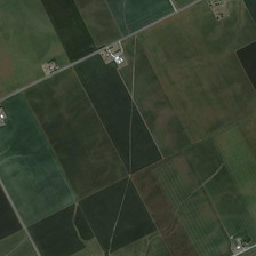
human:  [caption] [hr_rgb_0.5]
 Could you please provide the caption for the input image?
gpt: The roads and some of the White House are surrounded by shaded farmland.

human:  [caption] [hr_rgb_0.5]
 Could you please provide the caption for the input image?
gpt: the farmland is divided into several square grounds of different shades  where some buildings are scattered along two roads .

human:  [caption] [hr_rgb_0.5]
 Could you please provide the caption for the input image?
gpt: a green farmland is separated by those straight roads .

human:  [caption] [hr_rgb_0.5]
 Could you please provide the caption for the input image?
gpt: The farmland of various shades of green surrounds the road and some white houses.

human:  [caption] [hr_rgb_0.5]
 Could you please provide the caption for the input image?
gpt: the farmland with various shades of green surround the road and some white house.